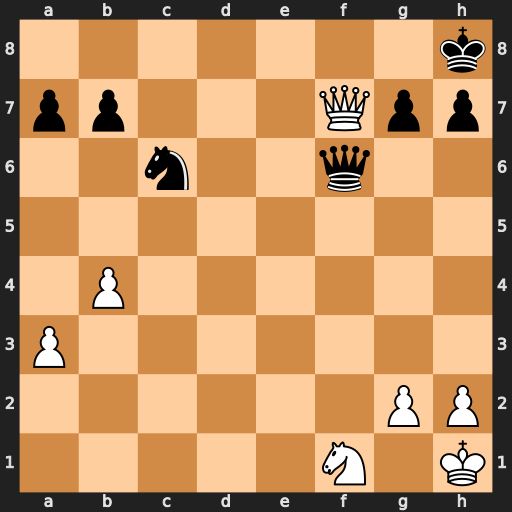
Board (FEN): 7k/pp3Qpp/2n2q2/8/1P6/P7/6PP/5N1K
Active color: w
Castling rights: -
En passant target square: -
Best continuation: Qe8+ Qf8 Qxf8#